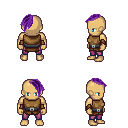
a pixel art fantasy rpg character, male body template, human, tanned skin, leather chest armor, magenta pants, purple long mohawk hairstyle, leather bracers, four views (front, back, left, right), 2x2 character sprite sheet, small pixel art, hard edges, no anti-aliasing